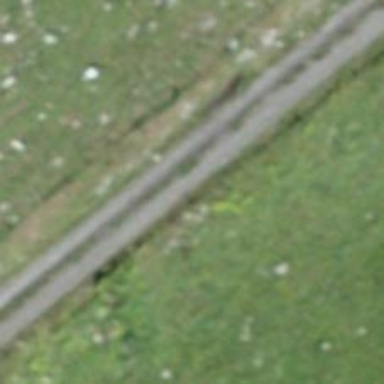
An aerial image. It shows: Track with grade1 tracktype.